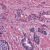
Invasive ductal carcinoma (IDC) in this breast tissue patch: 1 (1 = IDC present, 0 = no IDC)